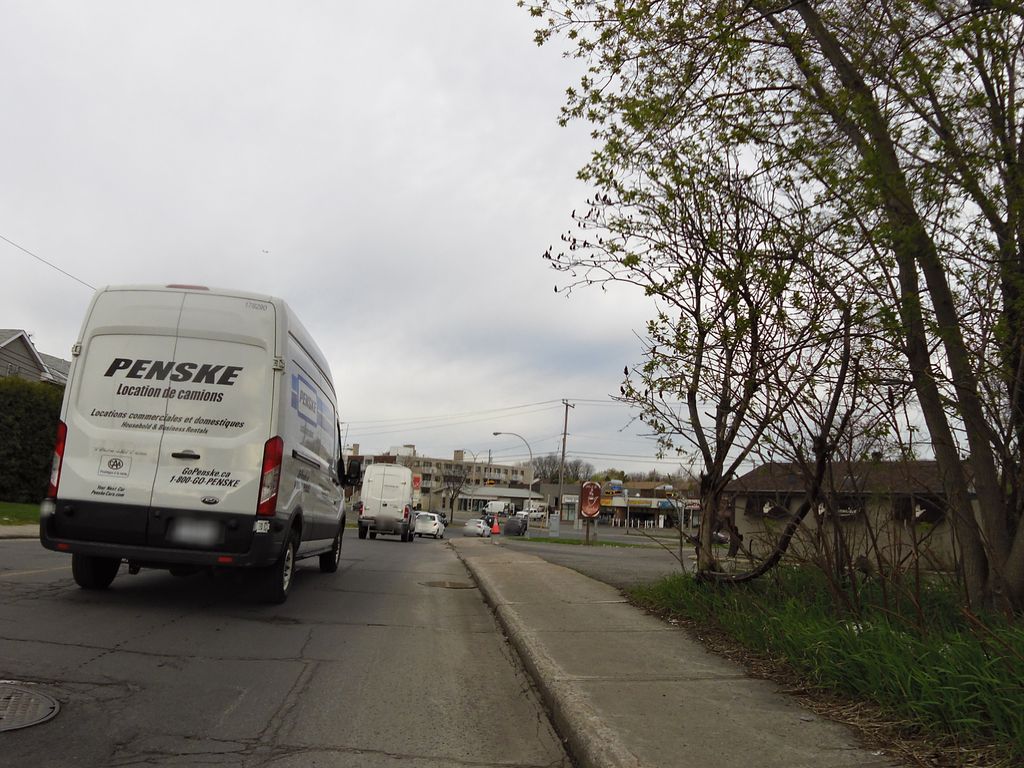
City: montreal